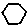
Label: hexagon